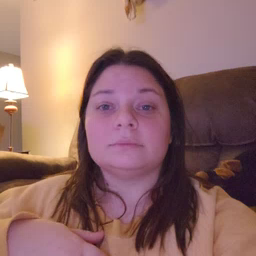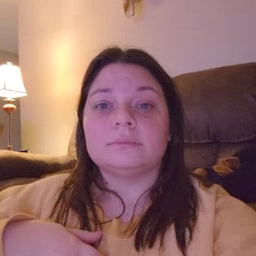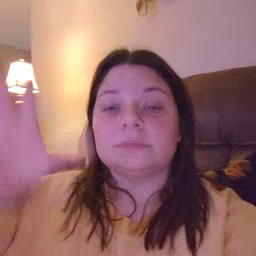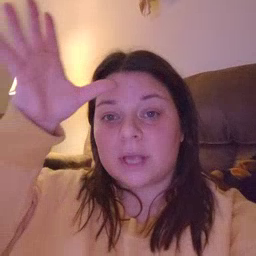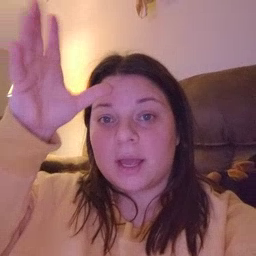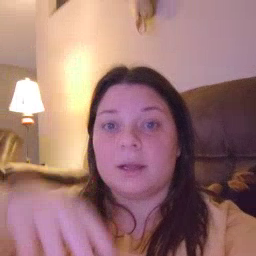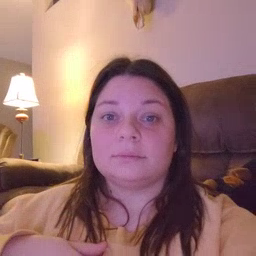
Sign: dad